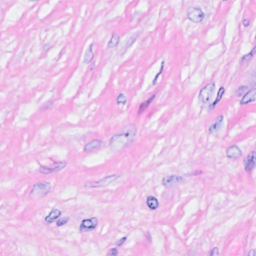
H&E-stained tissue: Breast